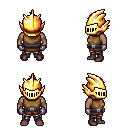
a pixel art fantasy rpg character, male body template, human, dark skin, leather chest armor, metal pants, pink mohawk hairstyle, gold helm, metal gloves, maroon shoes, four views (front, back, left, right), 2x2 character sprite sheet, small pixel art, hard edges, no anti-aliasing